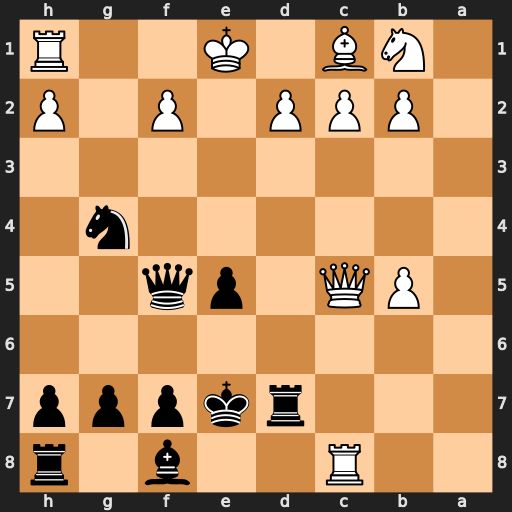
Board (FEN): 2R2b1r/3rkppp/8/1PQ1pq2/6n1/8/1PPP1P1P/1NB1K2R
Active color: b
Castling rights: K
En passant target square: -
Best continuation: Kf6 Rc6+ Kg5